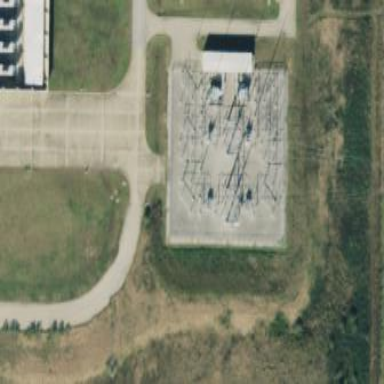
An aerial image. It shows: Outdoor industrial power substation with fence surrounding it.